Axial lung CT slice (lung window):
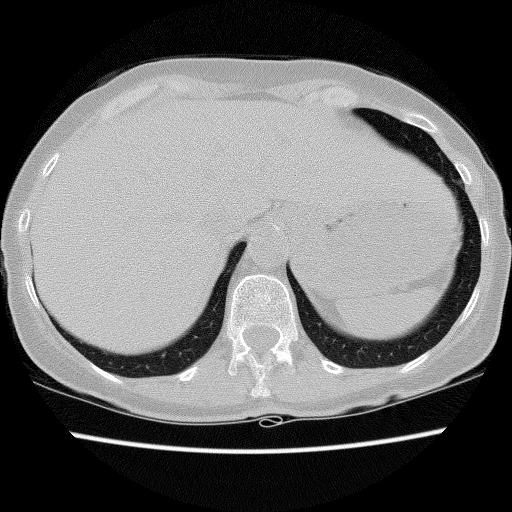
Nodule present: no